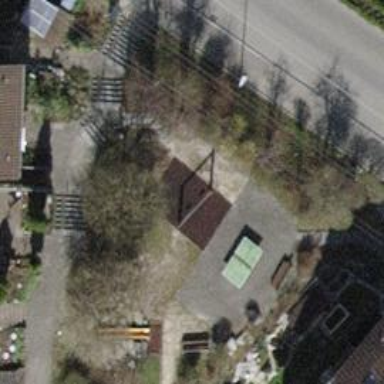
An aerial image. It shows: Playground with swings.